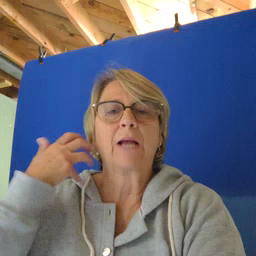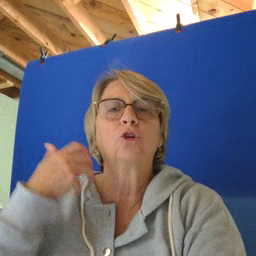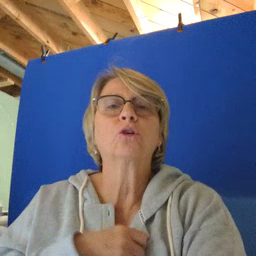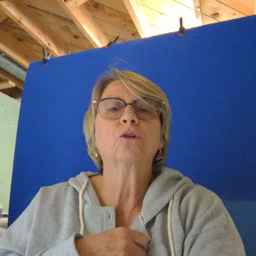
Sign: tiger